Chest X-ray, PA view. Patient: 23 years old, sex M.
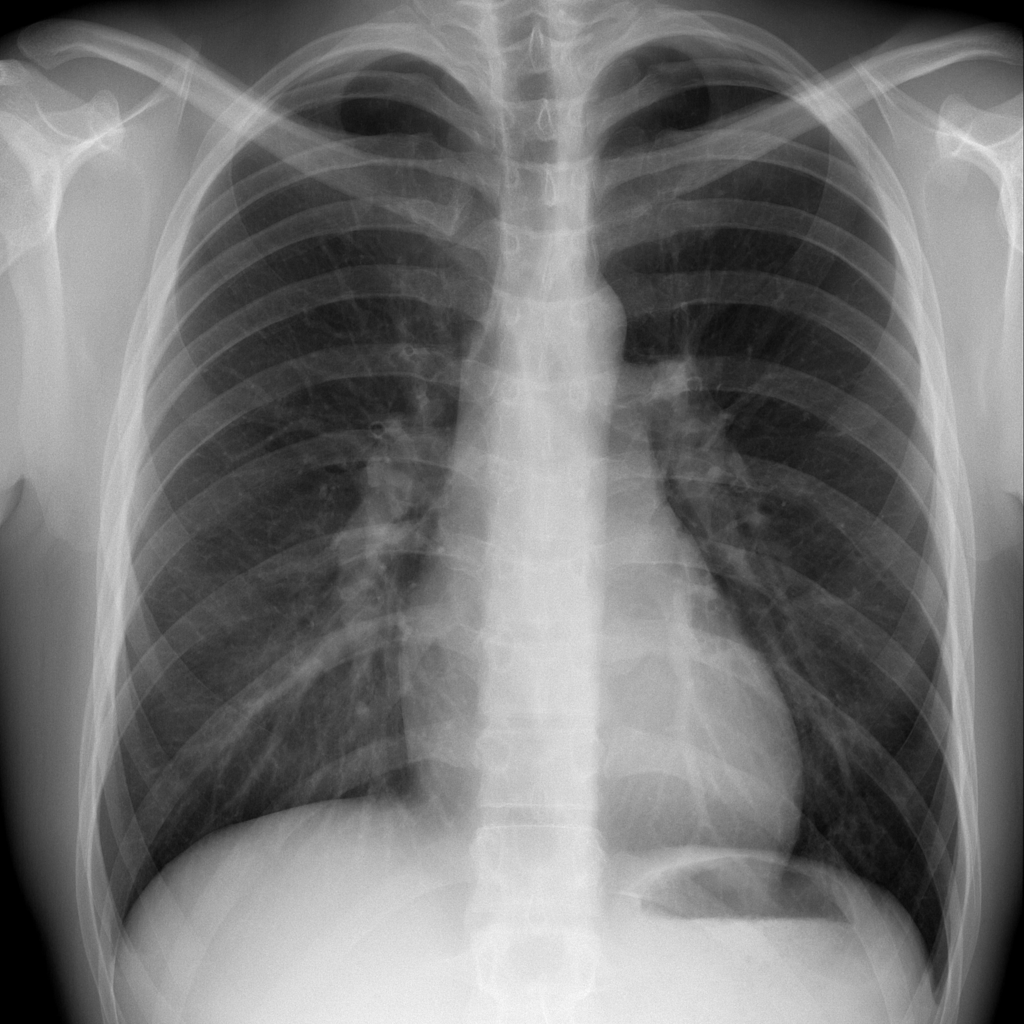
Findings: No Finding